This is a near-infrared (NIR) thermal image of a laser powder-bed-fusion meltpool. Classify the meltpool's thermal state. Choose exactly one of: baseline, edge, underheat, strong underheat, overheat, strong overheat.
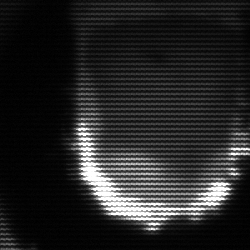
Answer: baseline